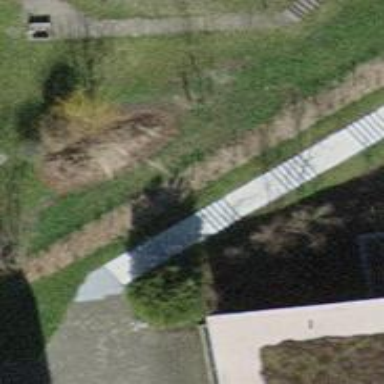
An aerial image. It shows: Road with steps.